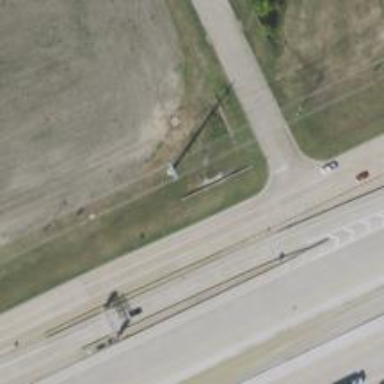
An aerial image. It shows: Power pole.